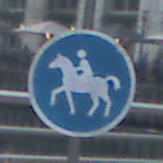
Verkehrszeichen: Reitweg
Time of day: MorningAfternoon
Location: Outdoor (Urban)
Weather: PartlyCloudy
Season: NotSpecified
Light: Natural